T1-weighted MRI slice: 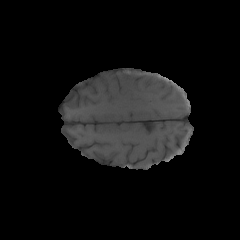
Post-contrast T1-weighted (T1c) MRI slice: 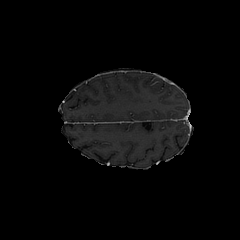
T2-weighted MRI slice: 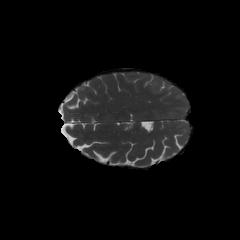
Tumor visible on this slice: no